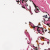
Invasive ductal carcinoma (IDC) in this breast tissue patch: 0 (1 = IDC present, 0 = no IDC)